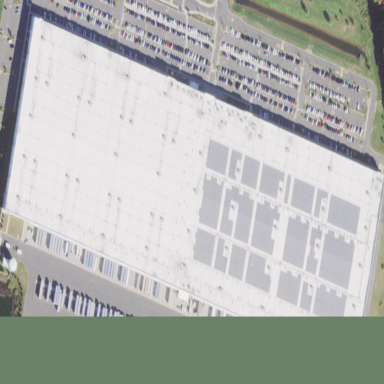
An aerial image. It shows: Warehouse building.